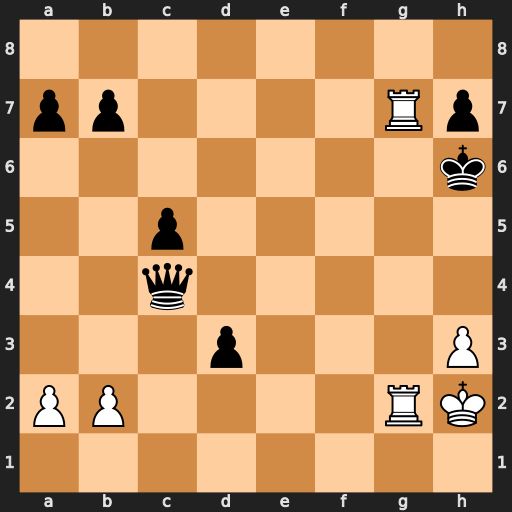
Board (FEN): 8/pp4Rp/7k/2p5/2q5/3p3P/PP4RK/8
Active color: w
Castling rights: -
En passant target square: -
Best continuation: R7g4 Qd5 Rh4+